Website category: sports
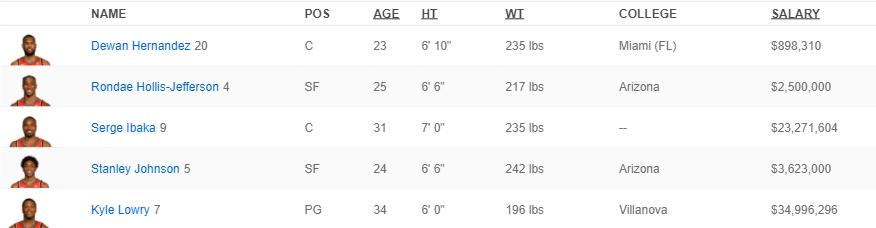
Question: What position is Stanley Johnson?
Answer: SF

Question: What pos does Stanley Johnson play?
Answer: SF

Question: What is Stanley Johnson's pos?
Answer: SF

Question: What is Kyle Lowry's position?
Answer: PG

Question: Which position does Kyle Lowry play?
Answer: PG

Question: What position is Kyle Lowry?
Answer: PG

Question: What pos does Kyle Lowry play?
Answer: PG

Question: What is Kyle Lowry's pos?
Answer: PG

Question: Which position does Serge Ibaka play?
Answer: C

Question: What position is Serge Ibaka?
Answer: C

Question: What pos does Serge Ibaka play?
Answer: C

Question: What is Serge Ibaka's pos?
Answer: C

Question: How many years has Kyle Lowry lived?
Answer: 34

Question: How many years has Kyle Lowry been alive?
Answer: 34

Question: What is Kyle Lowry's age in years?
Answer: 34

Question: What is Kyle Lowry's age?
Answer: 34

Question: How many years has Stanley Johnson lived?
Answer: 24

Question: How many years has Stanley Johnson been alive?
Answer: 24

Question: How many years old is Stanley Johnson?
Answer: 24

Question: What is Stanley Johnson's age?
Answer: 24

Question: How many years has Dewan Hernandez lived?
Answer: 23

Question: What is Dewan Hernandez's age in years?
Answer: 23

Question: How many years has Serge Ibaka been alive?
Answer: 31

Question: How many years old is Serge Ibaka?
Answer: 31

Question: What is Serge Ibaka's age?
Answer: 31

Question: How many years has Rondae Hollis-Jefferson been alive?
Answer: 25

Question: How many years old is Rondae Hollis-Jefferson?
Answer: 25

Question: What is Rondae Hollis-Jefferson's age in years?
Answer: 25

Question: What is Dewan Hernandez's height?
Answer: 6' 10"

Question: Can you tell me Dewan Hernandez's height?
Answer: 6' 10"

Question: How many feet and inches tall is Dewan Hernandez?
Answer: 6' 10"

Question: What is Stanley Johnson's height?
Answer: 6' 6"

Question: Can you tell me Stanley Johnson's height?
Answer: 6' 6"

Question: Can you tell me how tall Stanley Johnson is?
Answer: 6' 6"

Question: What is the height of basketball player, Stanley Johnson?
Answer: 6' 6"

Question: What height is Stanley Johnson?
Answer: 6' 6"

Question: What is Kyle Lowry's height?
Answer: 6' 0"

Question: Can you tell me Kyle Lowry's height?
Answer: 6' 0"

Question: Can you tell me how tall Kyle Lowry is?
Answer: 6' 0"

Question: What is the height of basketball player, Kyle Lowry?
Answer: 6' 0"

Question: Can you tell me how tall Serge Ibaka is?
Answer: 7' 0"

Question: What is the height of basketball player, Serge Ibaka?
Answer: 7' 0"

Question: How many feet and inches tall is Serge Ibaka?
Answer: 7' 0"

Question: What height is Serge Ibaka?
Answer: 7' 0"

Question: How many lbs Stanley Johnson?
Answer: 242 lbs

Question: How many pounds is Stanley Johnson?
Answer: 242 lbs

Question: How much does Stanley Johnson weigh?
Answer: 242 lbs

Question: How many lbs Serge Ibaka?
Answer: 235 lbs

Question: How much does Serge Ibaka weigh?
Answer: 235 lbs

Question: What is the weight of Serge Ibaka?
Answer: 235 lbs

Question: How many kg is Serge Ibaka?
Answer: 235 lbs

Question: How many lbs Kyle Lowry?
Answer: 196 lbs

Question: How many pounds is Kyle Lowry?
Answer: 196 lbs

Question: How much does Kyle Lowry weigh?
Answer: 196 lbs

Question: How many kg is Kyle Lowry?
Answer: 196 lbs

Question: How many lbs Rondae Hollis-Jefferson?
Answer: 217 lbs

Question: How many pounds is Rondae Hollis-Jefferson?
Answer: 217 lbs

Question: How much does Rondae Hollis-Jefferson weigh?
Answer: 217 lbs

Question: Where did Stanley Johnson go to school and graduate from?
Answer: Arizona

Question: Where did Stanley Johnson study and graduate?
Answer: Arizona

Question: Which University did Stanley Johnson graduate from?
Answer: Arizona

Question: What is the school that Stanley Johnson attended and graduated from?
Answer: Arizona

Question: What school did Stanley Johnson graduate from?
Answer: Arizona

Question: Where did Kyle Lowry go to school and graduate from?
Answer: Villanova